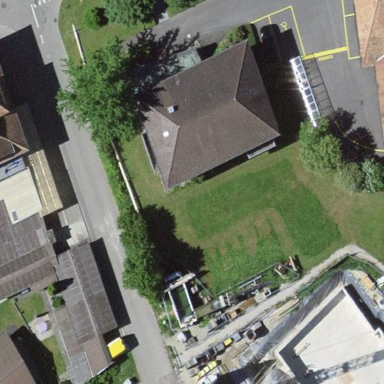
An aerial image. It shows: Public building.